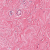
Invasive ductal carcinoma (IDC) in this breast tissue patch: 0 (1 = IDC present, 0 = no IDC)